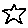
Label: star